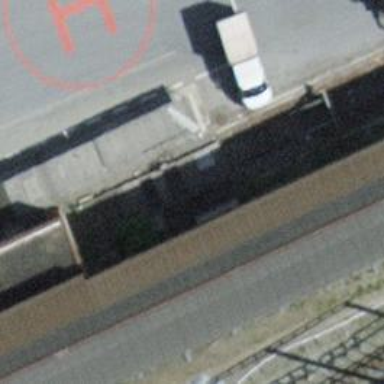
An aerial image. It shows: Railway buffer stop.